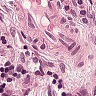
Metastatic tissue present: no